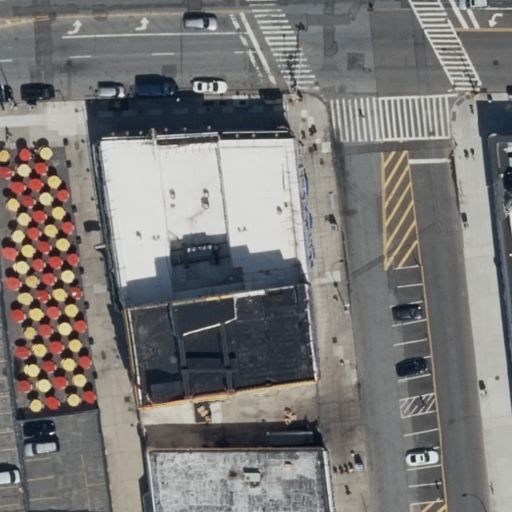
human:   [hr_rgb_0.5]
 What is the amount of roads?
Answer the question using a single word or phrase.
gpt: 6

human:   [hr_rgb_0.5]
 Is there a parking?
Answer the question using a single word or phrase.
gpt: yes

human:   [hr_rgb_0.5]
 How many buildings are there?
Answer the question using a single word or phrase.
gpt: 4

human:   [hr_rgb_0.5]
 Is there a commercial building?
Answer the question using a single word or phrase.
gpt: no

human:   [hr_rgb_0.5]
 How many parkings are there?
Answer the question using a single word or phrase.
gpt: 1

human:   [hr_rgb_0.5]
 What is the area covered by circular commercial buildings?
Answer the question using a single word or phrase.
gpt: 0m2

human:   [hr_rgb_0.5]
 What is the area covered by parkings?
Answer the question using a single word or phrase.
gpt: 47m2

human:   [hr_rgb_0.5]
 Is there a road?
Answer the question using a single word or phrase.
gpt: yes

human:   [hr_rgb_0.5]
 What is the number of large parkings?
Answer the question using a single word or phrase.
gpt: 0

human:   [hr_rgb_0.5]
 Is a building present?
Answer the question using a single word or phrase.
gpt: yes

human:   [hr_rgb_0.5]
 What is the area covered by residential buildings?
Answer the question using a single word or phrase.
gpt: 2080m2

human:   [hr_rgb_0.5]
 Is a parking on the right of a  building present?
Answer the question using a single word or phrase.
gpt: no

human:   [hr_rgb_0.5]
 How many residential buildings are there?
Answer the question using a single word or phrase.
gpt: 4

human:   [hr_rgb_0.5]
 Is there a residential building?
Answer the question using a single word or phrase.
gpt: yes

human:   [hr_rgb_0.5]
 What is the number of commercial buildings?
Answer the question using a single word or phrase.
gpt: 0

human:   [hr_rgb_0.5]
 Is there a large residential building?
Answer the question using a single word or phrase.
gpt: yes

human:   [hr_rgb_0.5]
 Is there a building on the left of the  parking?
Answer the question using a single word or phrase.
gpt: no

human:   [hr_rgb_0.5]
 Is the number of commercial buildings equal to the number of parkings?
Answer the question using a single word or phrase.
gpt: no

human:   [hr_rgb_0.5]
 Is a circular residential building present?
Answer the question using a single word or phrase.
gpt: no

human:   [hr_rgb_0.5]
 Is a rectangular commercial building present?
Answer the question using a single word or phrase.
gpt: no

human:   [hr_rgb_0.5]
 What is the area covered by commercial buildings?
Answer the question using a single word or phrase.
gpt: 0m2

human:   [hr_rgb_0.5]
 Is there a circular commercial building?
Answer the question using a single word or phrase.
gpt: no

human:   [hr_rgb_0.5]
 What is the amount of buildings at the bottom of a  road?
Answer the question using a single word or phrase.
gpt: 4

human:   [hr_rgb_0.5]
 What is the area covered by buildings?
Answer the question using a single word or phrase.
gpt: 2080m2

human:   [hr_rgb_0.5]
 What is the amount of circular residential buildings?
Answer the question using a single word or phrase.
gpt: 0

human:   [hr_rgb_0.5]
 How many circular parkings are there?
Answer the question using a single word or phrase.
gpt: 0

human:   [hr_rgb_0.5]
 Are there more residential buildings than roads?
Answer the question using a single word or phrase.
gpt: no

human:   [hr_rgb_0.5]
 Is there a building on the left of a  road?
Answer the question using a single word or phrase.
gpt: yes

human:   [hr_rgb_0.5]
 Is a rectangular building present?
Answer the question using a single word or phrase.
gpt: yes

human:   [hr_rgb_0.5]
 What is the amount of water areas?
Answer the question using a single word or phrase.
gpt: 0

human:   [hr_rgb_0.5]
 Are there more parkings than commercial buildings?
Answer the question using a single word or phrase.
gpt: yes

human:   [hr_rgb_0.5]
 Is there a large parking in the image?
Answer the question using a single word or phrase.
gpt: no

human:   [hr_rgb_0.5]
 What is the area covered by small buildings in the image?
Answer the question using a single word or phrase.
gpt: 118m2

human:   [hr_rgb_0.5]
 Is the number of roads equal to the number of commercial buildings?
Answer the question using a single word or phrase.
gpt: no

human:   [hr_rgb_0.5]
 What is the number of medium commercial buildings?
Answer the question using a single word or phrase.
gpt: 0

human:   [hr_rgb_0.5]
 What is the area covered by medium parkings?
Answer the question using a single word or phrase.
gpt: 0m2

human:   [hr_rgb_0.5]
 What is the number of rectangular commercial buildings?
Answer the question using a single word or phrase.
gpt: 0

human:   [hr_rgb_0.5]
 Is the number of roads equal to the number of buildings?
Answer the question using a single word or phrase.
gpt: no

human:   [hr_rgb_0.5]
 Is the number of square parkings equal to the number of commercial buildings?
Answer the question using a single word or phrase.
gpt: yes

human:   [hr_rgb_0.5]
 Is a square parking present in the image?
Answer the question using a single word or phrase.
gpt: no

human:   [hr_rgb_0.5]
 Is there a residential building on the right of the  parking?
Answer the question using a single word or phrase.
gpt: yes

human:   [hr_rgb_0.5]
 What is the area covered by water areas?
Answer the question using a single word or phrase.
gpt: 0m2

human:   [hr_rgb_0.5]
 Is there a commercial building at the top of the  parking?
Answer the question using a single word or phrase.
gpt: no

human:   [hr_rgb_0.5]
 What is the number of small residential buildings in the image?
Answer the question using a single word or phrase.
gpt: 2

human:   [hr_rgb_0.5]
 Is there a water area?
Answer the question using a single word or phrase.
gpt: no

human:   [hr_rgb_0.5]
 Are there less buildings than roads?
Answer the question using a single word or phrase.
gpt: yes

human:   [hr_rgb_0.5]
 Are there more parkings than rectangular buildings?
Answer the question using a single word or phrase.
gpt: no

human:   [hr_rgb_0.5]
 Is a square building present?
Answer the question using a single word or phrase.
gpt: no

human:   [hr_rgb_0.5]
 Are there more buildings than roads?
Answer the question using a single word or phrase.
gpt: no

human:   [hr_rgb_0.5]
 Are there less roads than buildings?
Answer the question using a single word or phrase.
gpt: no

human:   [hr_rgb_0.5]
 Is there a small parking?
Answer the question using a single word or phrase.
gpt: yes

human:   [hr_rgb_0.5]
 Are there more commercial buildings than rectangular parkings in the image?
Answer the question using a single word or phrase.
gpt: no

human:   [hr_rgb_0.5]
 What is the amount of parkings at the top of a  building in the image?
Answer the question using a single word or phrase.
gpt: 0

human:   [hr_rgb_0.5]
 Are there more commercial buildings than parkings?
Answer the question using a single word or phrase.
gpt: no

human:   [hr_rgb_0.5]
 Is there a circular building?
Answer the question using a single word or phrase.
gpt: no

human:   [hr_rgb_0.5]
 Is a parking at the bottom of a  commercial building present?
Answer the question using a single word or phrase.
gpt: no

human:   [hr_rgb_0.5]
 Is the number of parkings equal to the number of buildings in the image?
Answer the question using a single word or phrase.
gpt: no

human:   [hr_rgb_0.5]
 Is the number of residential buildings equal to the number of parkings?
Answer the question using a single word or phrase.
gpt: no

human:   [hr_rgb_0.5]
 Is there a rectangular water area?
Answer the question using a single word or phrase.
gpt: no

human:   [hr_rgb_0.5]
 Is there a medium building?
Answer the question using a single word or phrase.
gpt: no

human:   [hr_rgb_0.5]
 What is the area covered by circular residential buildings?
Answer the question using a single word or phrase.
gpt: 0m2

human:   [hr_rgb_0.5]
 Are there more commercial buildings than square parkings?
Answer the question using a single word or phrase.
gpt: no

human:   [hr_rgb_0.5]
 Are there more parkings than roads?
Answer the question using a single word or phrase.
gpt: no

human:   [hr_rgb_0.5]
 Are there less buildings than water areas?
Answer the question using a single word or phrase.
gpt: no